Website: apple
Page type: billing-address
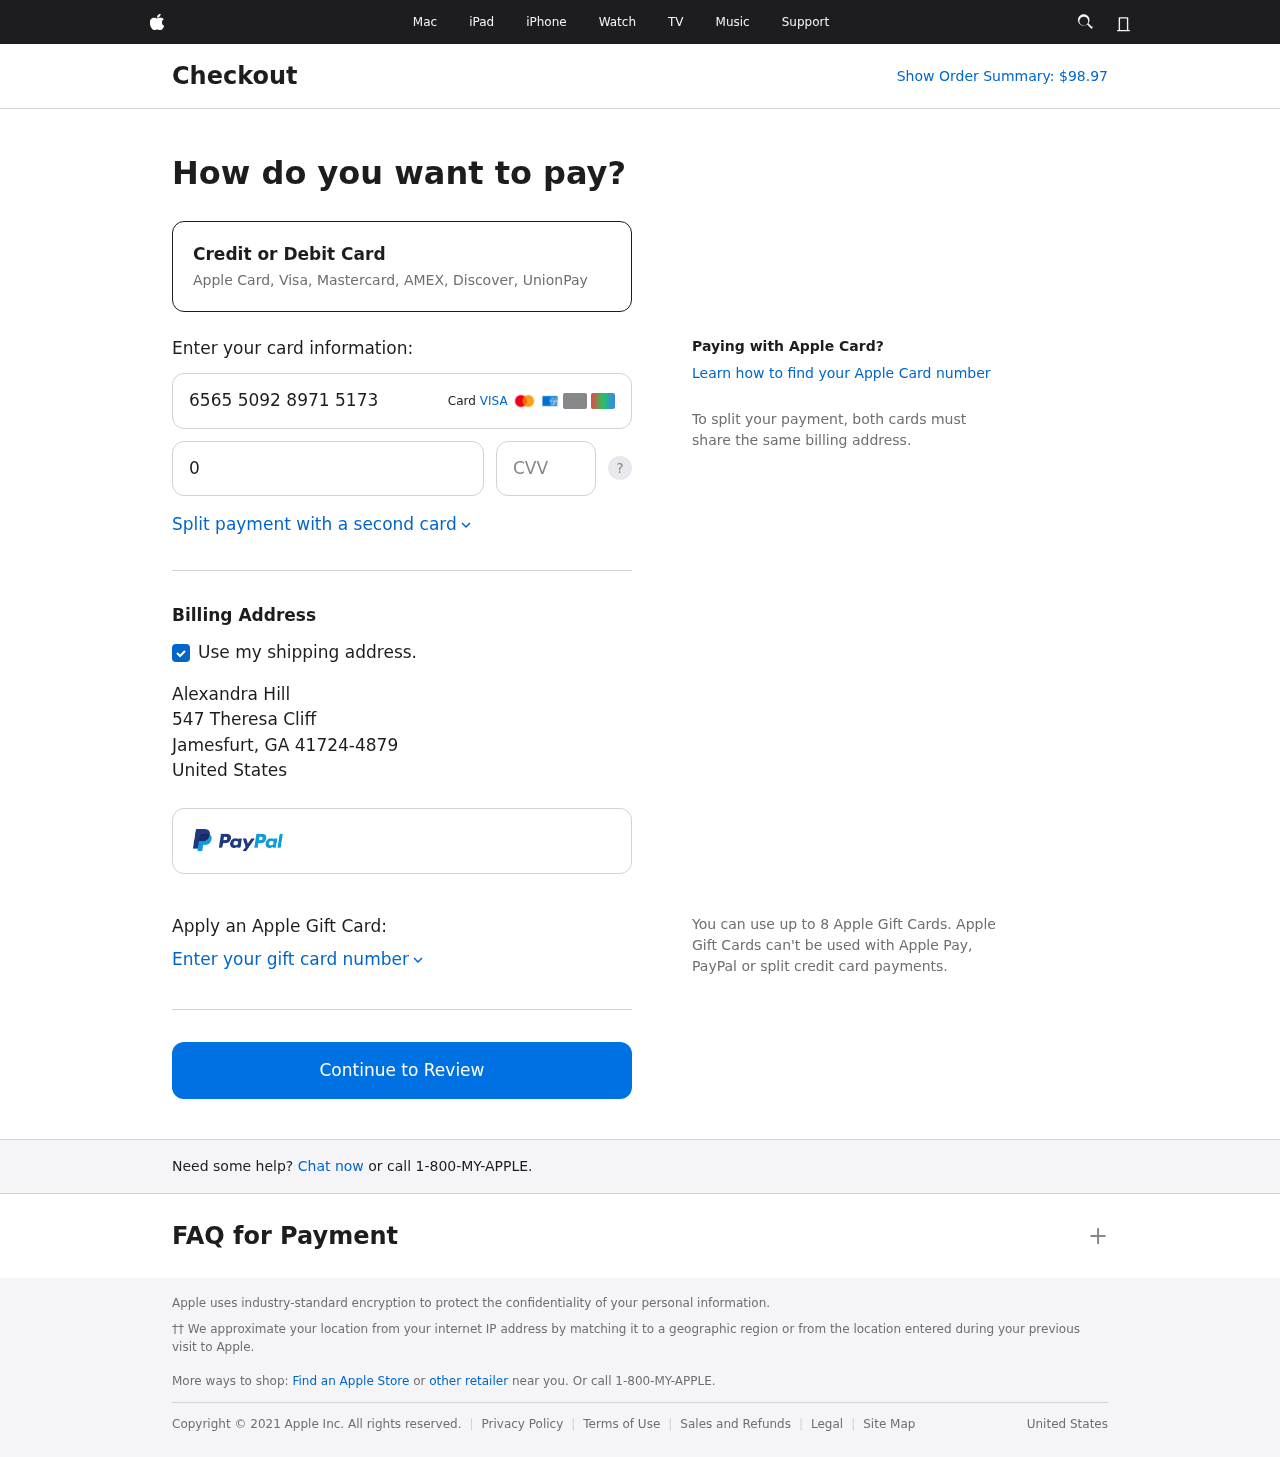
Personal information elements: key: PII_CARD_CVV
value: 854
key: PII_CARD_EXPIRY
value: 03/27
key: PII_CARD_NUMBER
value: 6565 5092 8971 5173
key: PII_CITY
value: Jamesfurt
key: PII_COUNTRY
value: United States
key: PII_FULLNAME
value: Alexandra Hill
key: PII_POSTCODE_FULL
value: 41724-4879
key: PII_STATE_ABBR
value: GA
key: PII_STREET
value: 547 Theresa Cliff
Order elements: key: ORDER_TOTAL
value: Show Order Summary: $98.97